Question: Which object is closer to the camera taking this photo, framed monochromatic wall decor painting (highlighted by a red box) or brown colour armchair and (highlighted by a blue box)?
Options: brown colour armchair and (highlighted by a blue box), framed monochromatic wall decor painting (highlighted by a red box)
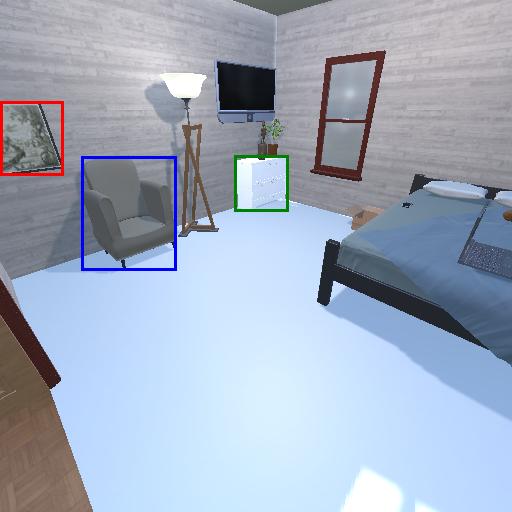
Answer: brown colour armchair and (highlighted by a blue box)